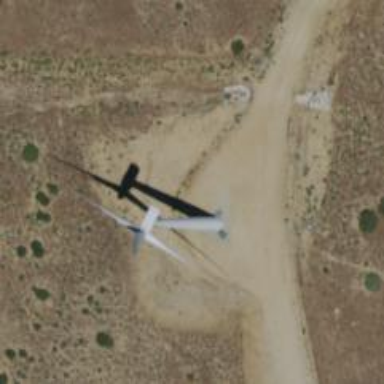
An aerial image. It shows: Wind generator powered by wind. The generator type is horizontal axis and it uses wind turbines.